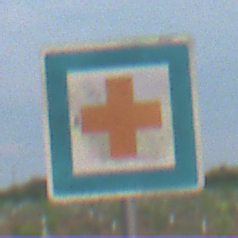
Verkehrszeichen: ErsteHilfe
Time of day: SunriseSunset
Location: Outdoor (Nature)
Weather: PartlyCloudy
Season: NotSpecified
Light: Natural